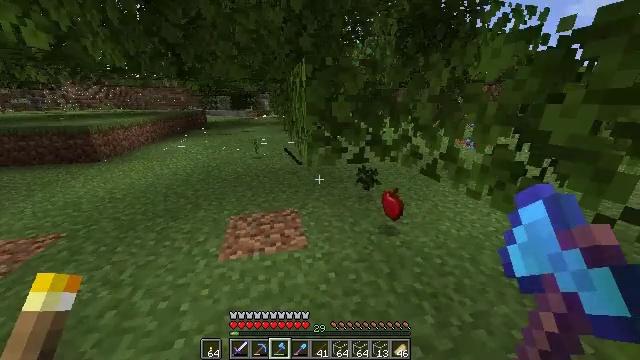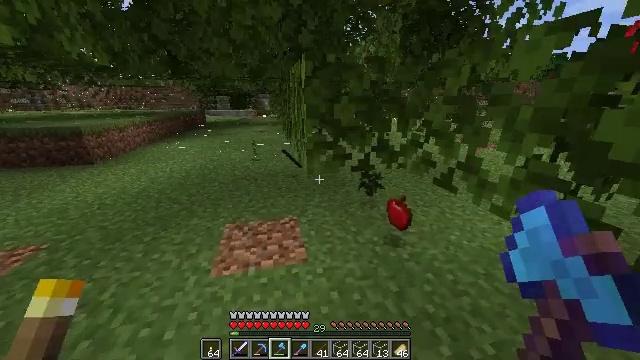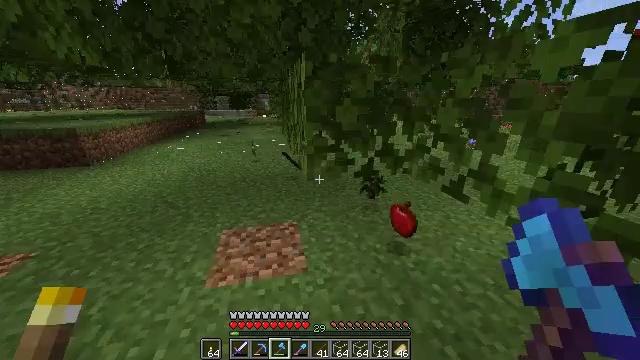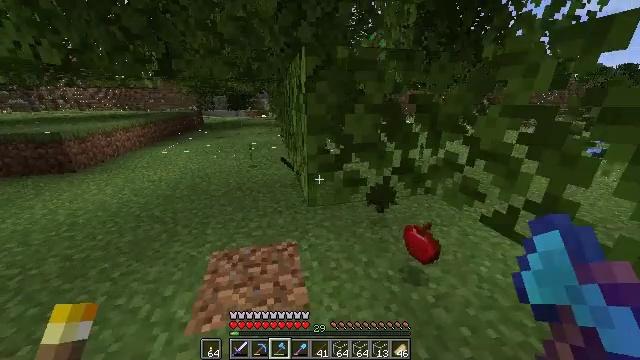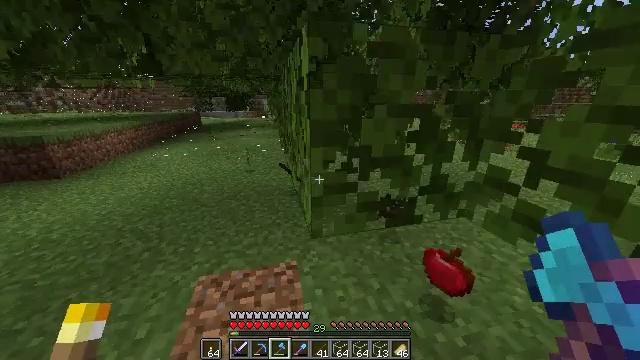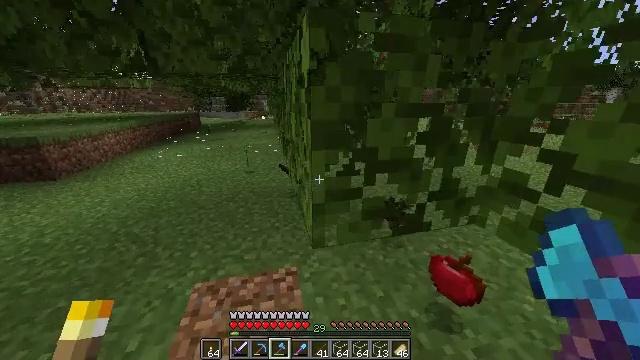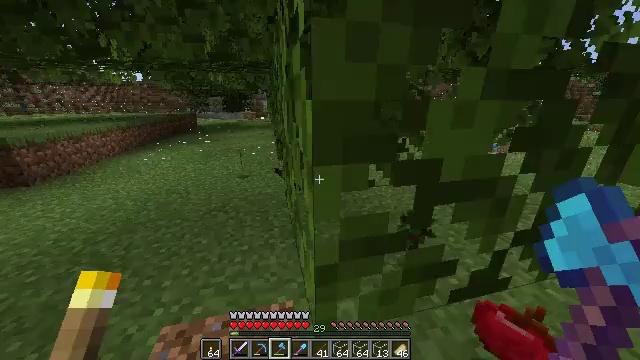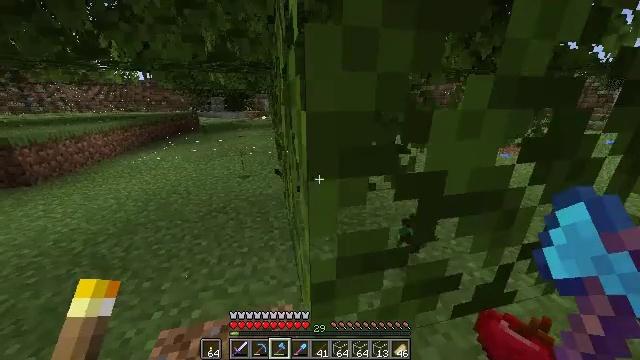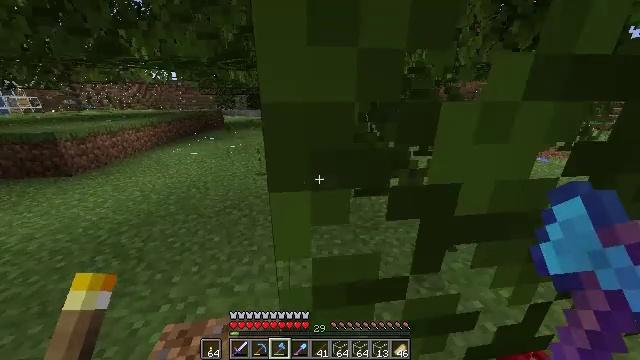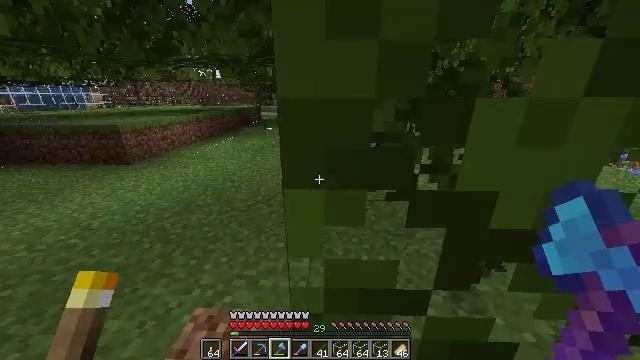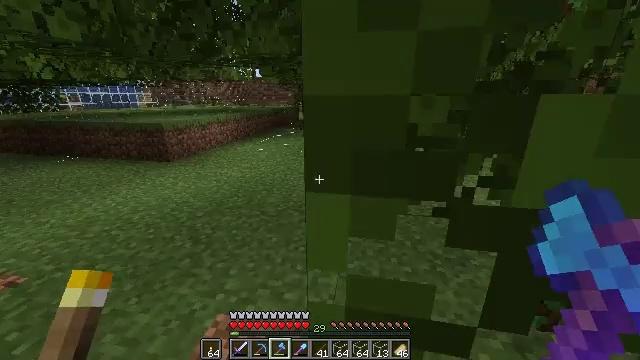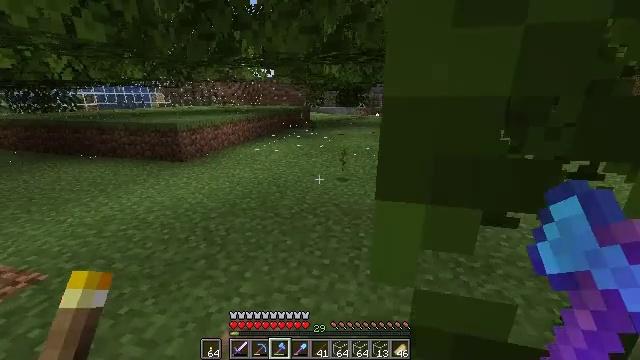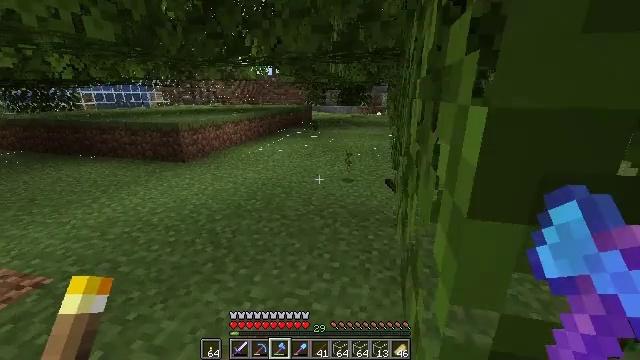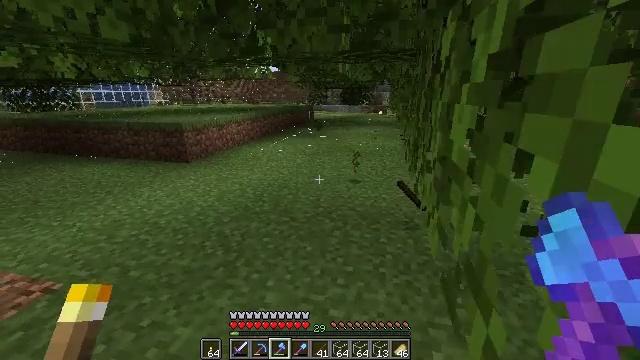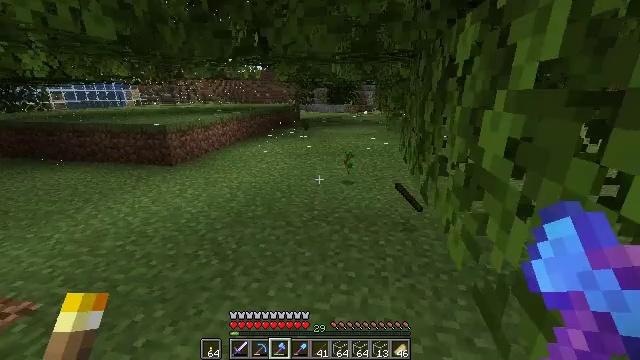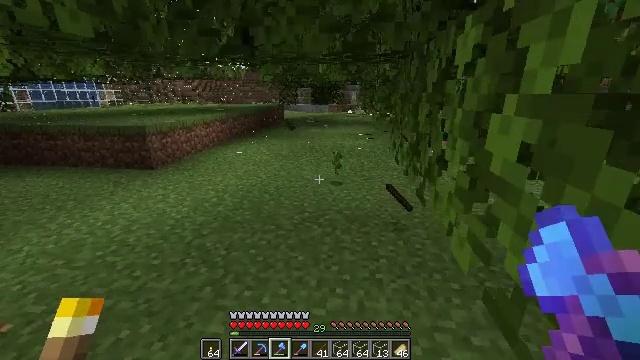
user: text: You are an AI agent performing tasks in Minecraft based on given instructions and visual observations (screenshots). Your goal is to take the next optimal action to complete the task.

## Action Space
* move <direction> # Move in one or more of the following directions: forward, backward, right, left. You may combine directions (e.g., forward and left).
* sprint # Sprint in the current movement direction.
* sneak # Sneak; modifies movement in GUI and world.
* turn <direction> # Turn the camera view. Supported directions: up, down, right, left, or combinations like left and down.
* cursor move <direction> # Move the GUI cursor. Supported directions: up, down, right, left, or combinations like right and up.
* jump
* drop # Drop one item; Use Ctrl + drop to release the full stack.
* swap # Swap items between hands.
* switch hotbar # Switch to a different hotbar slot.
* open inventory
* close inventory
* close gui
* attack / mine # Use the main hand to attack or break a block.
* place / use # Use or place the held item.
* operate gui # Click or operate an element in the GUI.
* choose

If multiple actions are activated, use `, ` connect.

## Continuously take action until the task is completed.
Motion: motion action
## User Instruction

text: Remove a book from the inventory.
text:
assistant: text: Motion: move forward
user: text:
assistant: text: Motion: move forward
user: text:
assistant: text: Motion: move forward
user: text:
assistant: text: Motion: move forward, sprint
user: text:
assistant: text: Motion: move forward, sprint
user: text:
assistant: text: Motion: move forward, sprint
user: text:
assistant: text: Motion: move forward
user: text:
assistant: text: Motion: move forward, turn left
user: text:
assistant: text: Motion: move forward, turn left
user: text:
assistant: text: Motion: move forward, turn left and up
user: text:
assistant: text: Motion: move forward and move left, turn left
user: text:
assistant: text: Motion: move forward and move left
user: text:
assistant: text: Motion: move forward and move left
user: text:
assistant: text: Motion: move forward and move left, turn right
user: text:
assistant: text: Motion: move forward and move left, turn right
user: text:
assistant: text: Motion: move forward and move left, turn right
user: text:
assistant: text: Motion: move forward and move left, turn right
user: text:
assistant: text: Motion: move forward, turn right
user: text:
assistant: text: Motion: move forward, turn right
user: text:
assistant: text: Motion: move forward, turn right
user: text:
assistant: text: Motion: move forward, turn right
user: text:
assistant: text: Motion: move forward, sprint
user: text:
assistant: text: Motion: move forward, sprint
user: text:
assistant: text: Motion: move forward, sprint
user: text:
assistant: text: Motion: move forward, sprint
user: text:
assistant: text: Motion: move forward
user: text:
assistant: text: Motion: move forward
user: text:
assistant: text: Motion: move forward
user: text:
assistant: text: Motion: move forward and move left
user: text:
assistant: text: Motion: move forward and move left